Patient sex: F
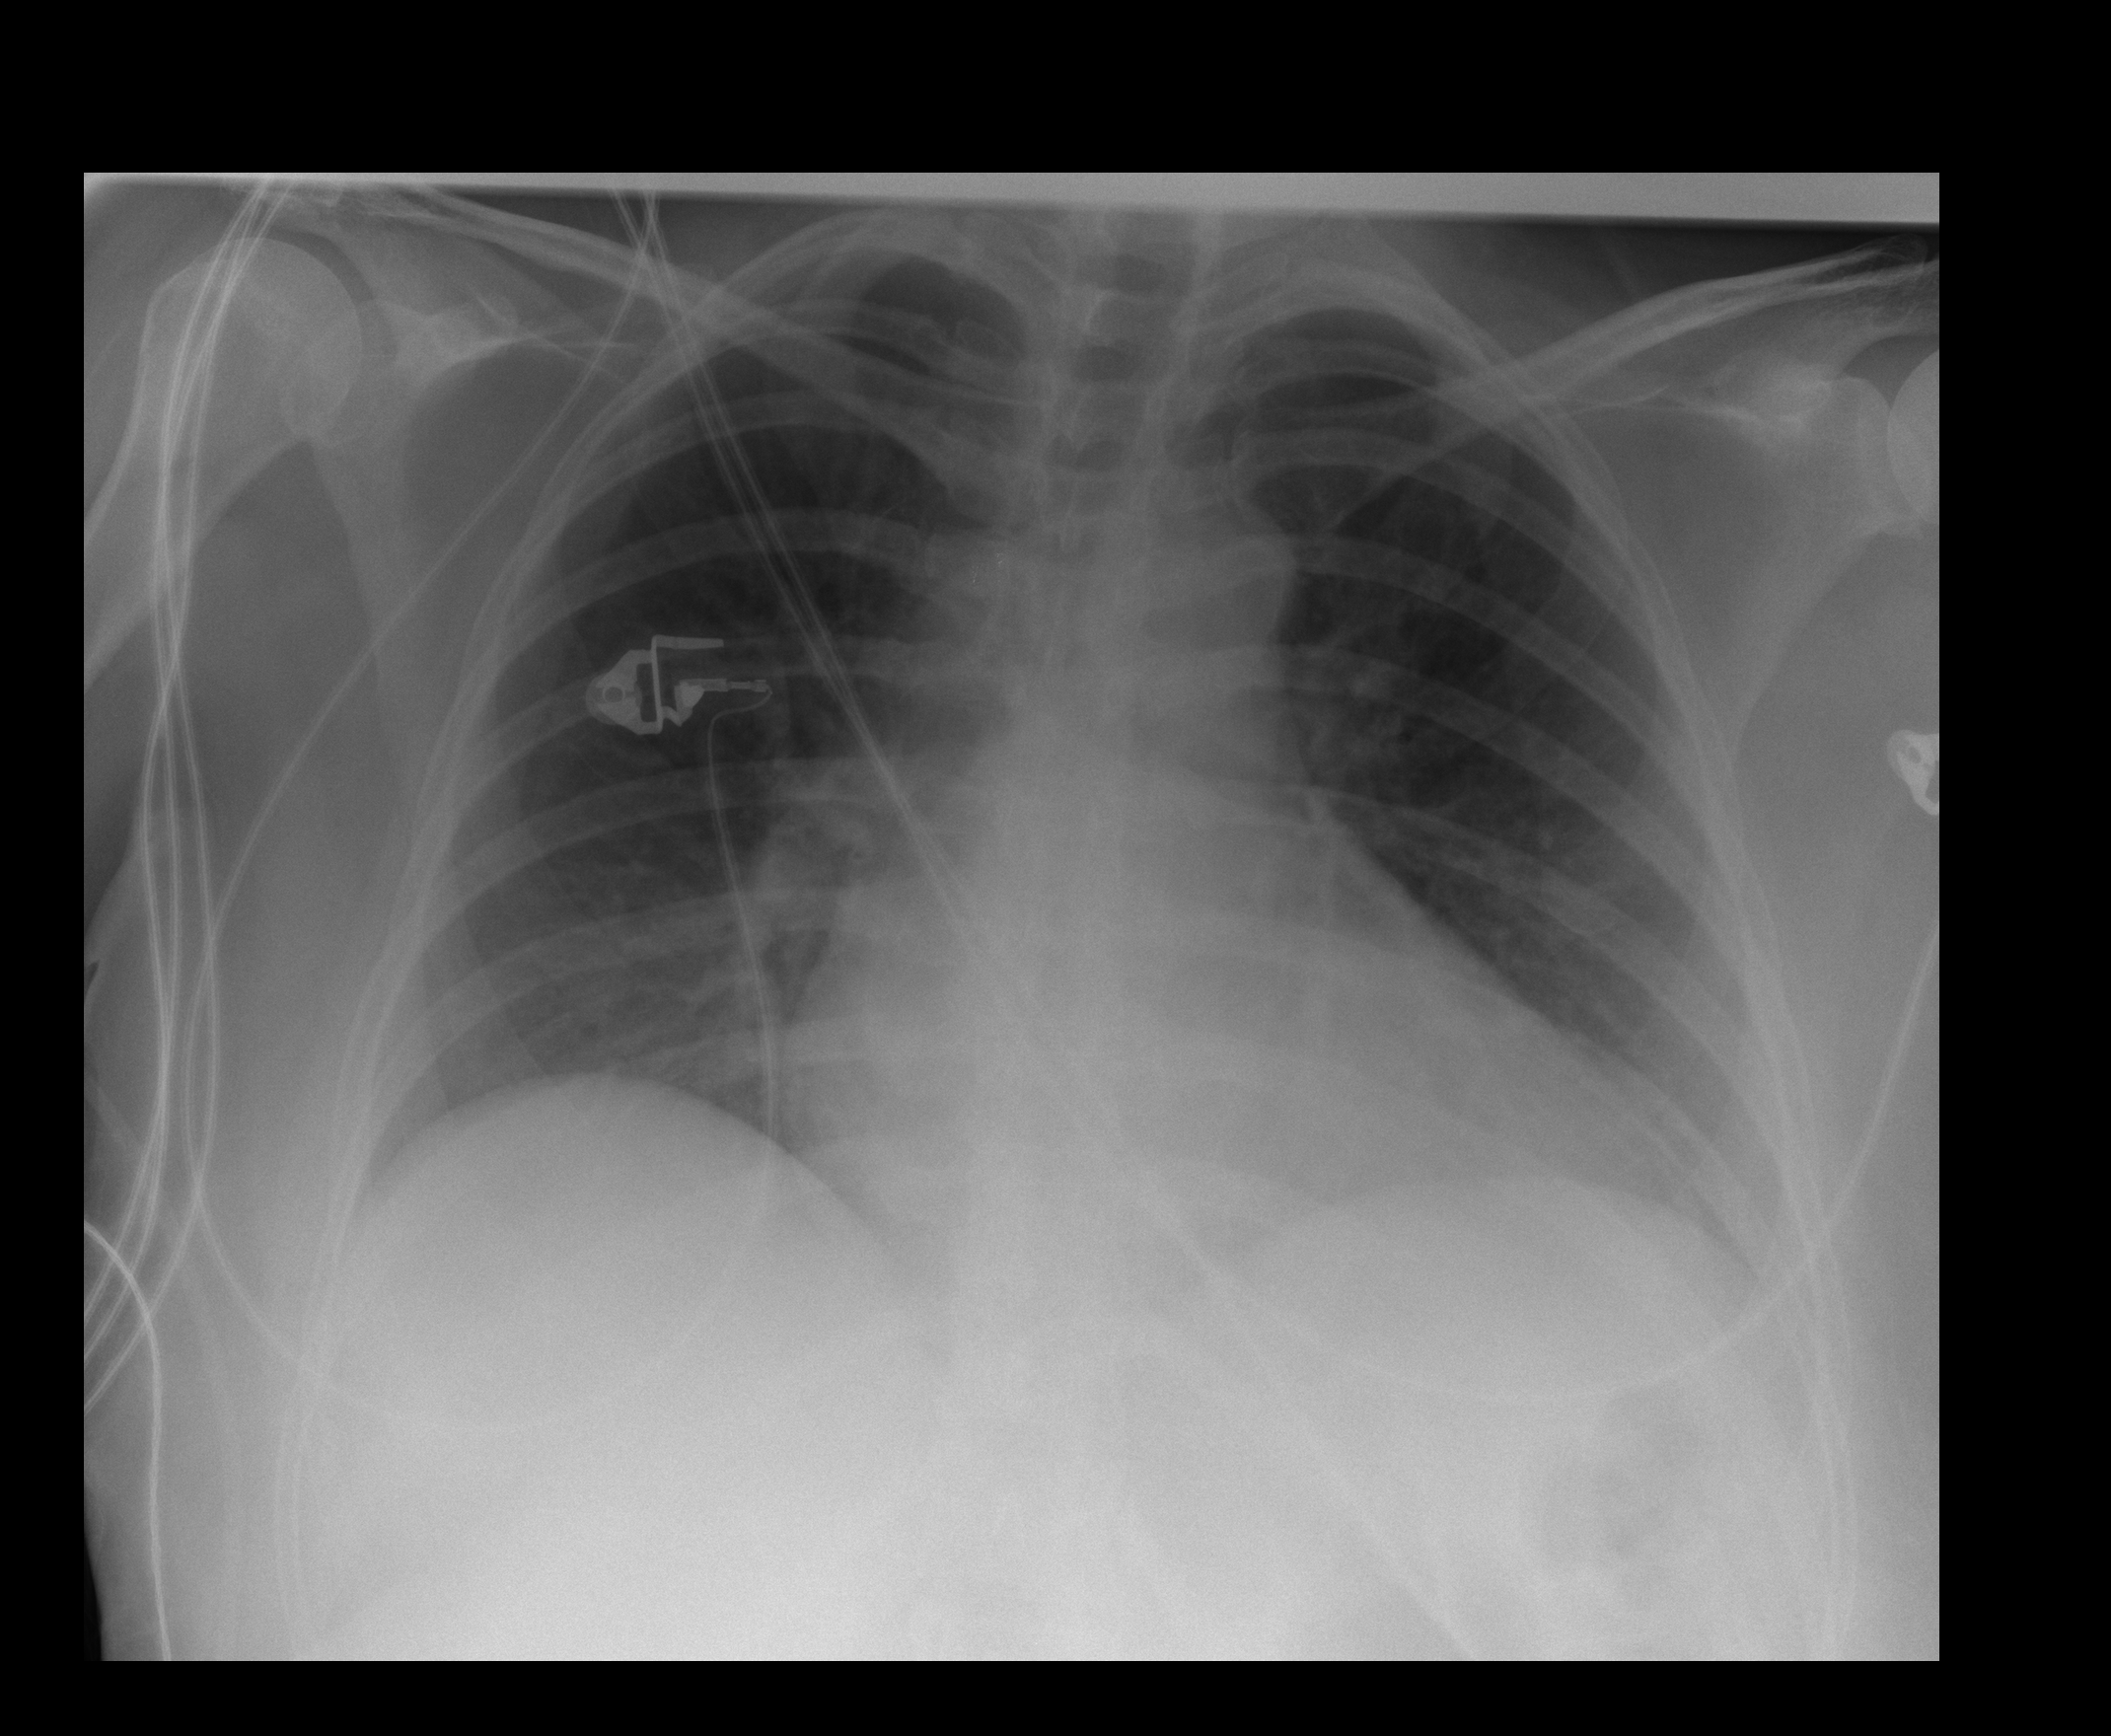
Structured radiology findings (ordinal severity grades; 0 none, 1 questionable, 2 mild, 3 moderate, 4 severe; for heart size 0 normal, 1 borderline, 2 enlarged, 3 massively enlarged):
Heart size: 2
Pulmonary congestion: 1
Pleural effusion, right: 0
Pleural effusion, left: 0
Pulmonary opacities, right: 0
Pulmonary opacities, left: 0
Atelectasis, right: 0
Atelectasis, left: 0